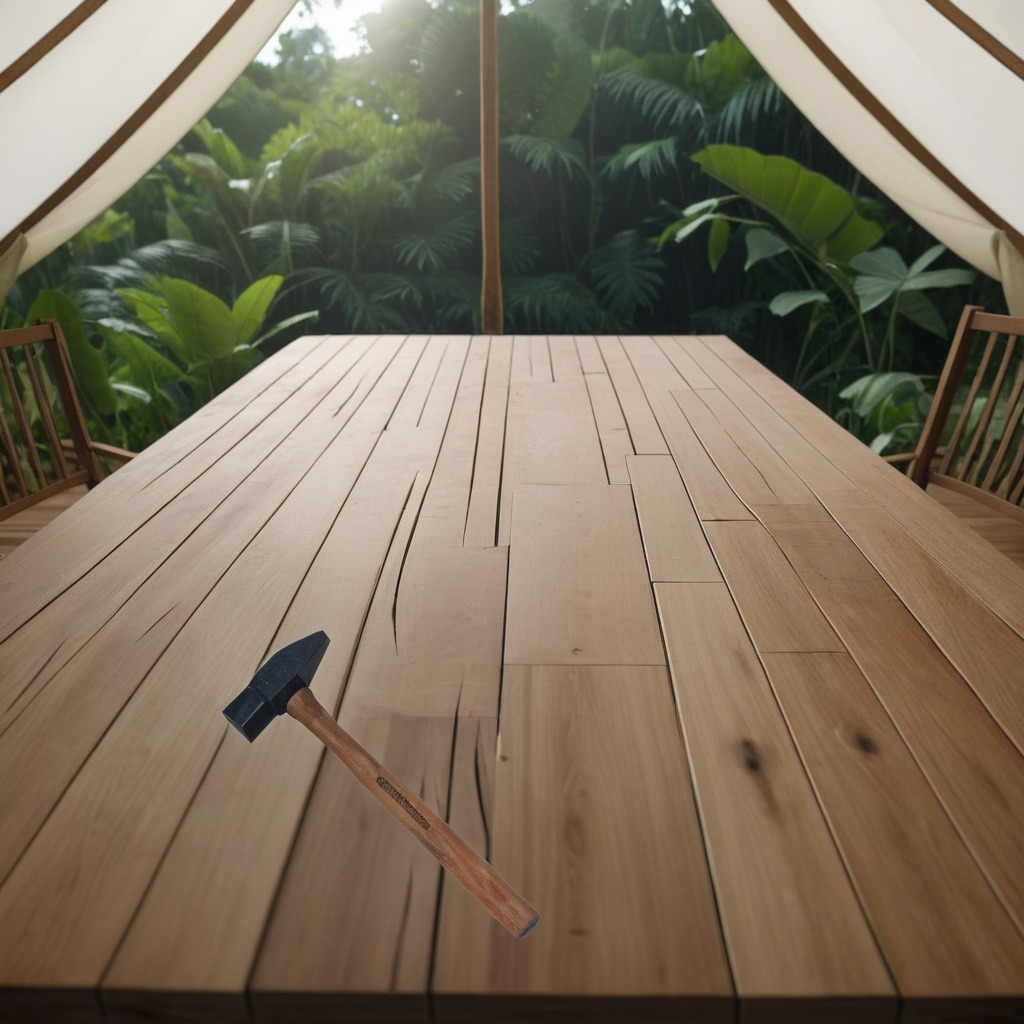
A hammer is lying on a clean wooden table inside a jungle field workshop tent humid ambient light worn but